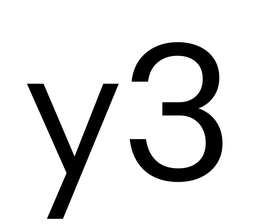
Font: InstrumentSans_Regular